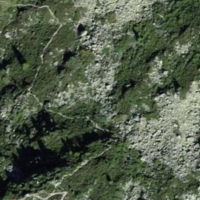
EUNIS habitat code: 31
Species observed at this site:
Rhododendron ferrugineum